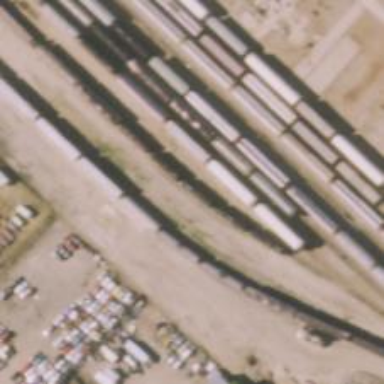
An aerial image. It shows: Railway spur service.